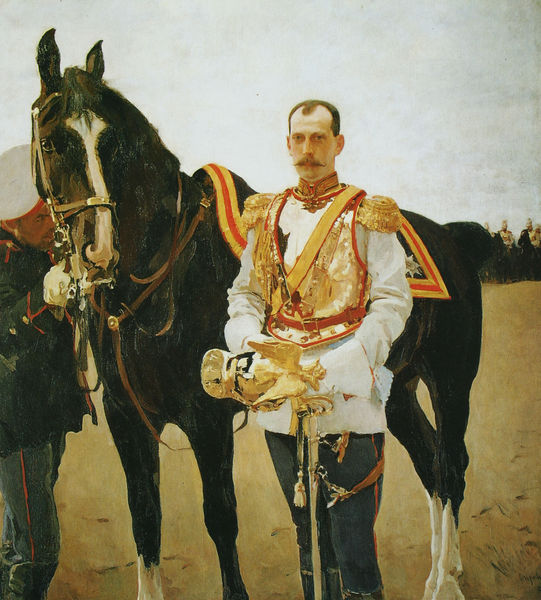
Titel: Der Großfürst Pawel Alexandrowitsch
Künstler: Valentin Alexandrowitsch Serow
Standort: Moskau
Institution: Tretjakow-Galerie
Schlagwörter: adler, angriff, blau, gemälde, himmel, kampf, körper, mann, weiß, gelb, landschaft, ocker, sand, braun, brust, grau, haar, handschuhe, licht, männer, nase, schwarz, stirn, blick, gebäude, gras, haus, rasen, rot, wiese, malerei, anzug, bart, hemd, hose, jacke, mütze, schnurrbart, augen, diener, kragen, bildnis, herr, portrait, porträt, erde, feld, kirche, gold, haare, adel, ohren, wald, pferd, reiter, turm, blesse, huf, hufe, mähne, rappe, reiten, sattel, schärpe, zaumzeug, zügel, adlig, bein, wüste, krieg, schlacht, historienbild, kaiser, könig, soldaten, riemen, ernst, glatze, metall, penis, panzer, geschirr, militär, schwert, säbel, uniform, uniformen, soldat, staub, epauletten, abzeichen, adeliger, degen, helm, offizier, orden, stiefel, herrscher, armee, heer, jagd, marsch, rüstung, trense, ferdinand, wappen, brustpanzer, schnauze, kavalerie, kavallerie, ross, leder, maul, krieger, general, kaiserzeit, brauner, halfter, zaunzeug, umzug, feldherr, parade, schlachtross, turban, preussen, aufzug, hengst, reithose, standbild, zar, knecht, satteldecke, schopf, bursche, wilhelm, kandarre, pferdegeschirr, siber, knappe, aufsitzen, pferdeknecht, epoletten, epouletten, turnier, unfiform, chwert, chärpe, degens, gardeoffizier, gardeofizier, gardeuniform, herrführer, himmeml, ordens, streitkräfte, weidd, 19. jahrhundert, mannhaft, wilhelm 2, köönig